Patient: sex M, age 47
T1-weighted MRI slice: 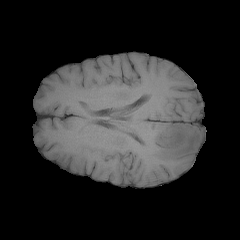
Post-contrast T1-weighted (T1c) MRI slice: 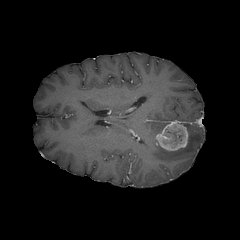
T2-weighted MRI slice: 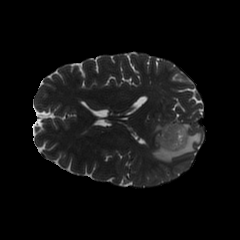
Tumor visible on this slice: yes
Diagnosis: Glioblastoma, IDH-wildtype
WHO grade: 4